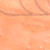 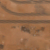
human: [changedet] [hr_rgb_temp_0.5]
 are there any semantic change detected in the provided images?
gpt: Two novel roads appear on the right of the horizontal road instead of the two old ones.